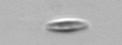
Label: pennate